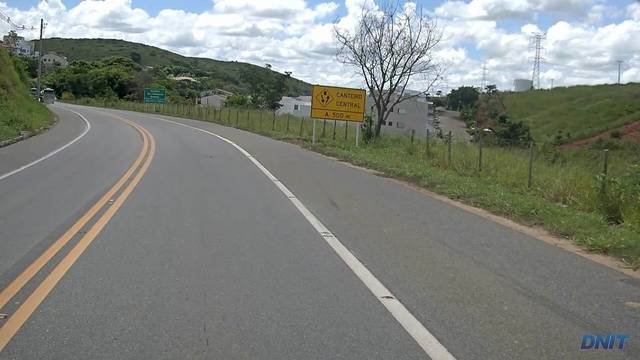
Region: Brazil
Coordinates: -18.84, -41.967